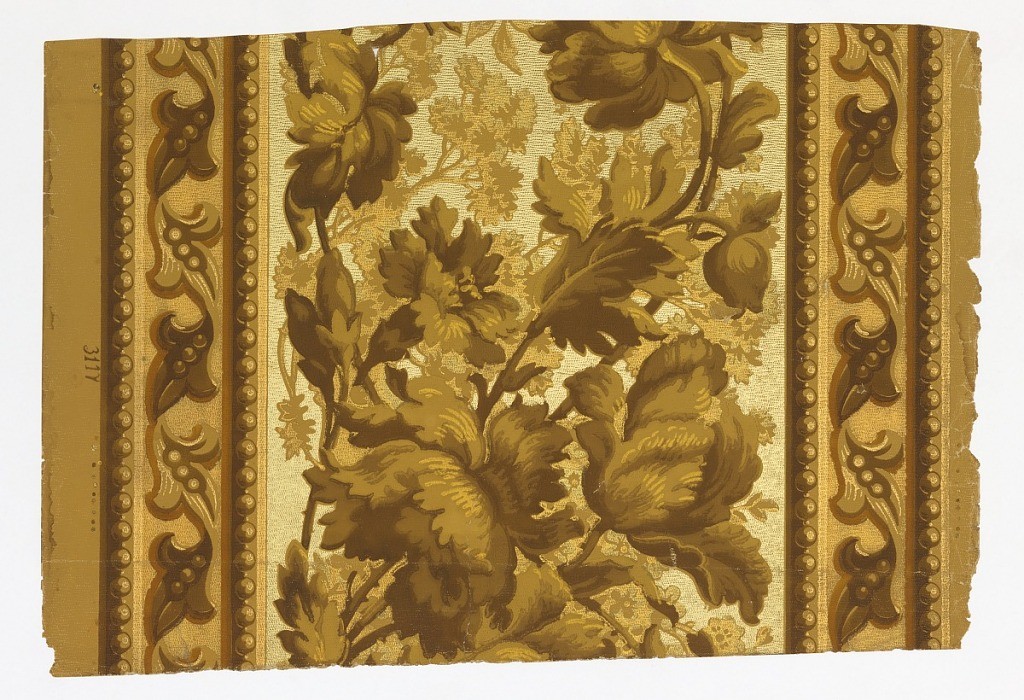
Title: Frieze
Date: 1890–1900
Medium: Machine-printed and embossed
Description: A continuous spray of large floral motifs runs through the center, on either side is a band of a leaf motif edged with a beaded border. The field is in three shades of gold. All of the gold background is embossed with a pebble effect. "3117" is printed on the margin. Printed in shades of brown and tan on gold field.